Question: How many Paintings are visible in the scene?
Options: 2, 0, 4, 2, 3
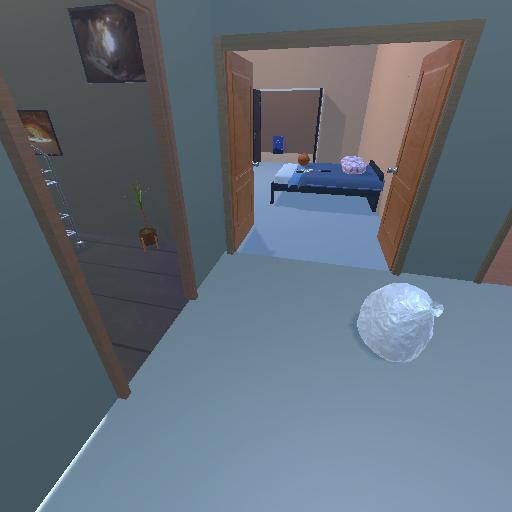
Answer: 2